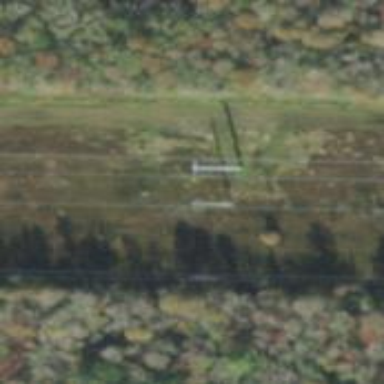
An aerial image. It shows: Power pole.